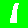
Digit: 1